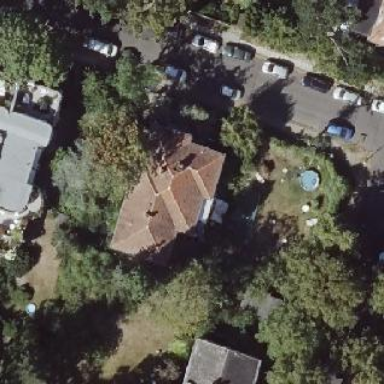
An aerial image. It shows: Simple house.